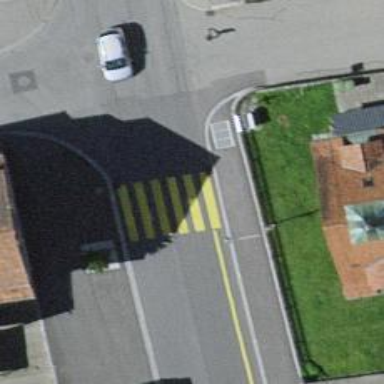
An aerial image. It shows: Uncontrolled zebra crossing on the road.